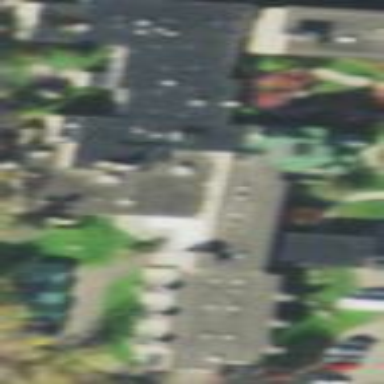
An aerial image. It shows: College building.